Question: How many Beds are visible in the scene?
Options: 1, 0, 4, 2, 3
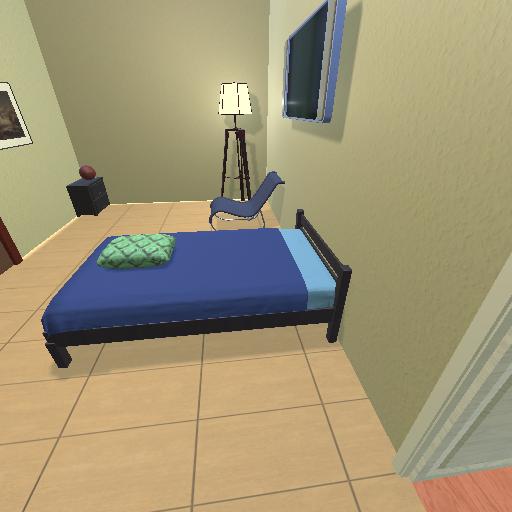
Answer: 1